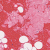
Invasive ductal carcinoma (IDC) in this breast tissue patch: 0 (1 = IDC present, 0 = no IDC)